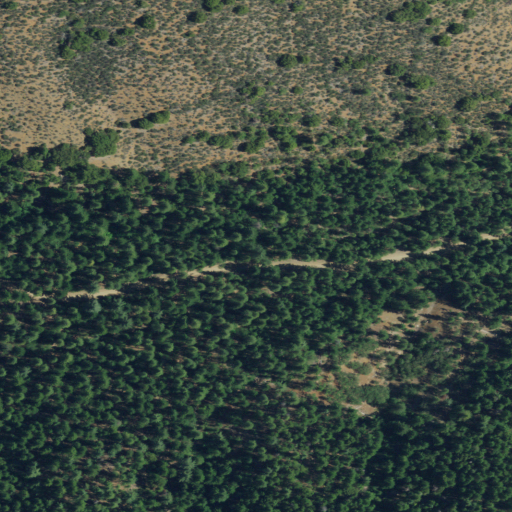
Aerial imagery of valley in California named Bruces Gulch containing evergreen forest, shrub, open development, mixed forest, medium intensity development, and low intensity development